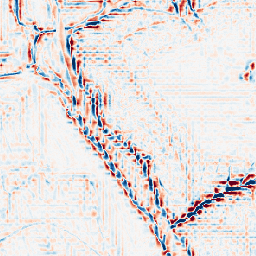
Category: wavelet
Decomposition family: wavelet_dwt
Decomposition parameters: wavelet: db2
level: 3
Upsampling method: bspline
Upsampling parameters: scale: 8
Upsampling scale: 8